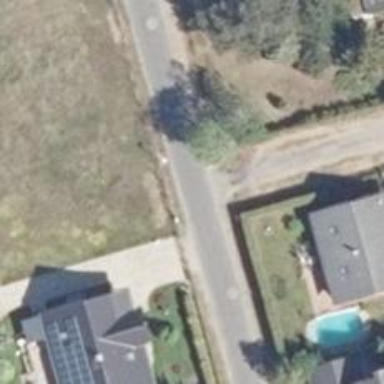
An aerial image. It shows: Residential road.